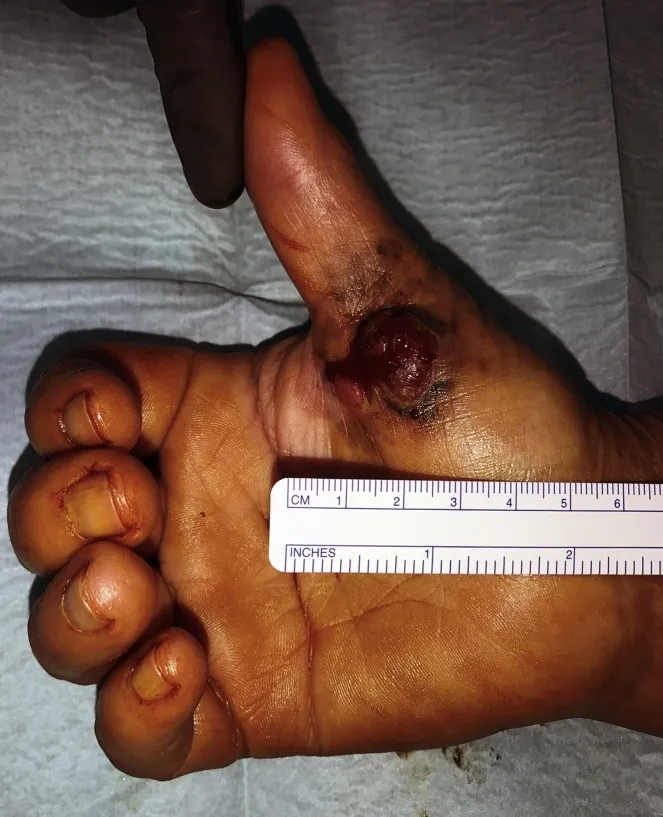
Preoperative view: presence of tumor in thenar eminence.
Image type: medical_photograph (other_medical_photograph)